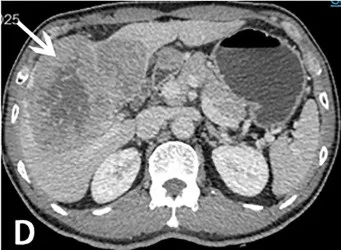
Computed tomography (CT) scans before stage I ALPPS. A giant mass (white arrow) measuring 13.3 x 8.5 x 13.0 cm in liver segments 4, 5, 6, 7, and 8 was showed on CT scans. Venous phase.
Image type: radiology (ct)